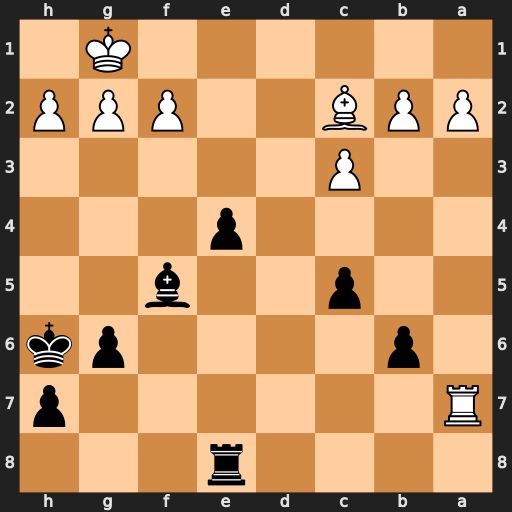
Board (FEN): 4r3/R6p/1p4pk/2p2b2/4p3/2P5/PPB2PPP/6K1
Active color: b
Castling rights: -
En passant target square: -
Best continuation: e3 fxe3 Bxc2